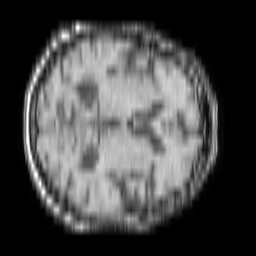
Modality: T1w
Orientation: axial
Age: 86
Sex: female
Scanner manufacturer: philips
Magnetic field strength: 1.5 T
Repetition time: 0.1877 s
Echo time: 0.00186 s